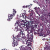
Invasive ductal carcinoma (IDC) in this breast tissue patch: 0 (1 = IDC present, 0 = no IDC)